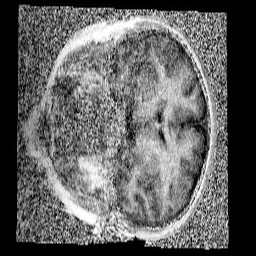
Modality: UNIT1
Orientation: coronal
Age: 9
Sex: male
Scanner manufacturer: siemens
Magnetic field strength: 3 T
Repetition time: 4 s
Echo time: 0.00299 s